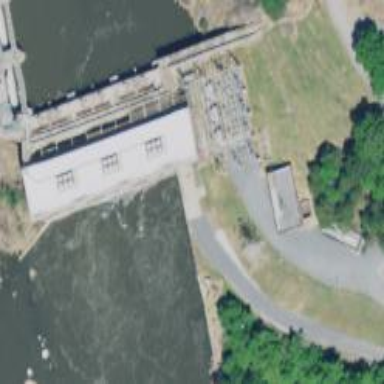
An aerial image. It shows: Hydro power generator using the water-storage method.